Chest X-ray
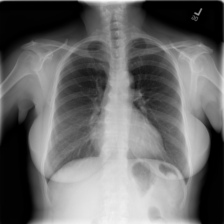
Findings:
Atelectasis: negative
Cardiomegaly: negative
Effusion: negative
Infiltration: negative
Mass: negative
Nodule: negative
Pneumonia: negative
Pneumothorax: negative
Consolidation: negative
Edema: negative
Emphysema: negative
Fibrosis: negative
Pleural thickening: negative
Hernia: negative